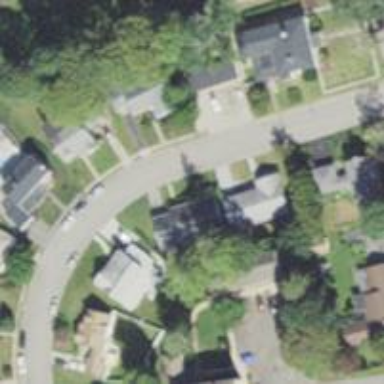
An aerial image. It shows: Residential driveway serving as service road.